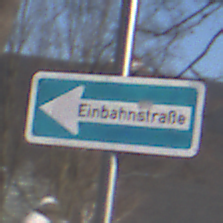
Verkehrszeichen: EinbahnstrasseLinksweisend
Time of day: MorningAfternoon
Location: Outdoor (Special)
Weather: Clear
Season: Winter
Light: Natural